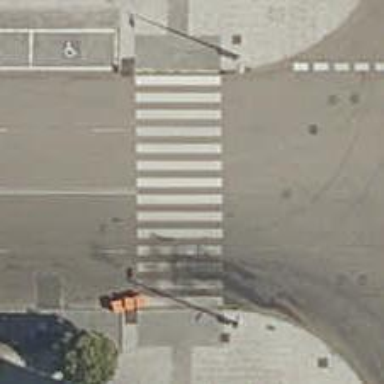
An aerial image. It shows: Uncontrolled crossing on the road.